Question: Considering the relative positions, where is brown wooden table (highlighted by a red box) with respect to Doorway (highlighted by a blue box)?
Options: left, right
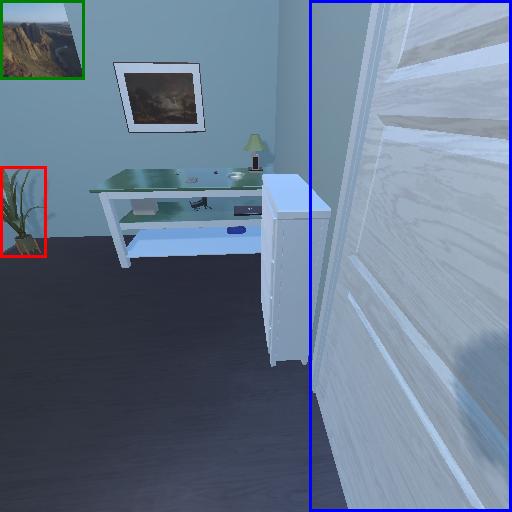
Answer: left